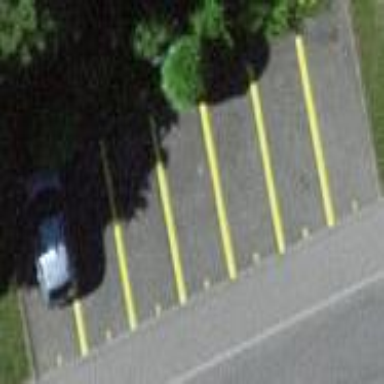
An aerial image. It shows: Parking available on the street side.